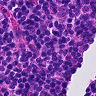
Metastatic tissue present: no